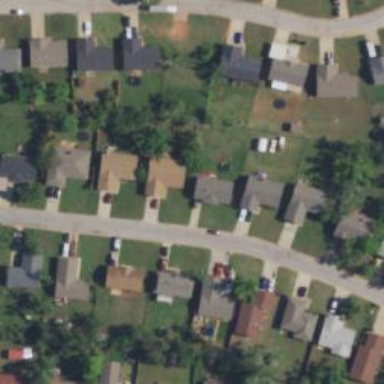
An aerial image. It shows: Residential road.